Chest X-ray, PA view. Patient: 42 years old, sex M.
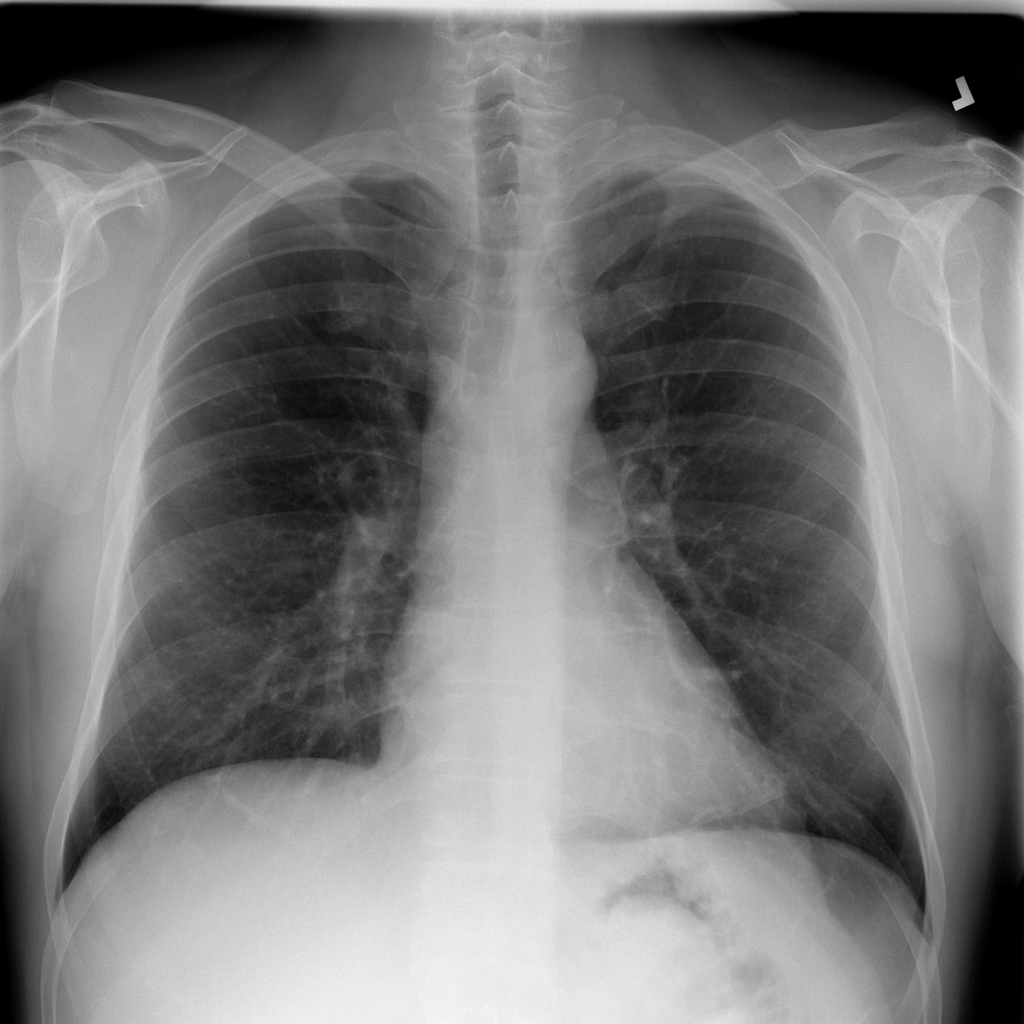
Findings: No Finding